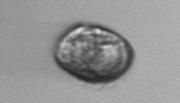
Label: Gyrodinium